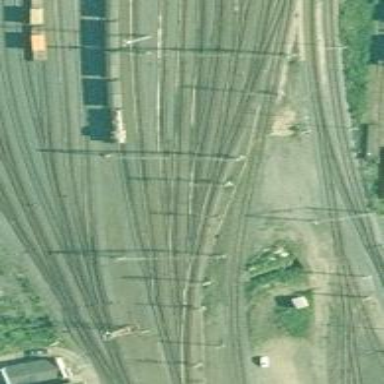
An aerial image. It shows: Railway signal.